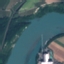
Land use / land cover class: River